Question: I have the following code
'''
from bs4 import BeautifulSoup
import requests
URL = 'https://www.youtube.com/gaming/games'
response = requests.get(URL).text
soup = BeautifulSoup(response, 'html.parser')
elem = soup.find_all('a', class_ = 'yt-simple-endpoint focus-on-expand style-scope ytd-game-details-renderer')
print(elem)
'''
I am trying to isolate all the individual games on <URL>.
I would like to just get the game name and how many people are watching. My issue is that I just can't find the right '" ", class\_ = '' "' combo.
I've tried the following:
'soup.find_all':
'''
('a', class\_ = 'yt-simple-endpoint focus-on-expand style-scope ytd-game-details-renderer')
('game', class\_ = 'style-scope ytd-game-card-renderer')
(class\_ = 'style-scope ytd-grid-renderer')
(id = 'items')
'''
And many different variations.
If I just use 'find_all('div')' I get random data. I really think ('id = 'items'') is my solution, but aside from ''div'' I get the same response every time, a pair of brackets '\[\]'. I've also tried searching the individual div class objects I get in the results, but so far I'm getting the same '[]' results or random data that I don't need.
If I use find instead of 'find_all (elem = soup.find(id='items'))' I get '"None"' as a response.
I'm looking at the subscriber count, with an id of ''live-viewers-count'', and it still prints '[]'.
What I'm looking at:

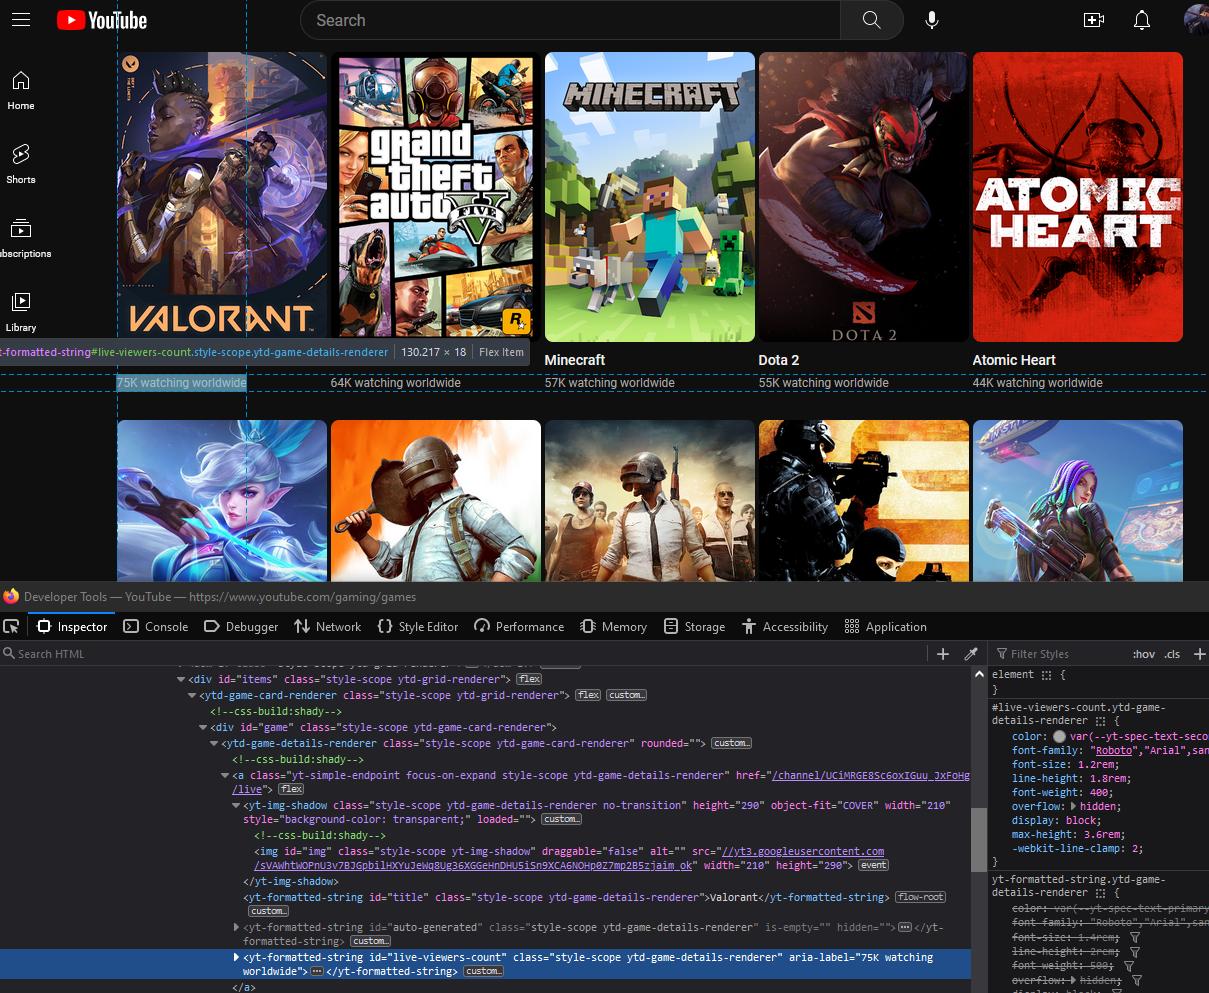
Answer: Here's how to traverse the game data JSON elements.
First, narrow down to 'game_data', which is a list of JSON elements.
'''
game_data = (
json.loads(main[20:-1])
['contents']
['twoColumnBrowseResultsRenderer']
['tabs'][0]
['tabRenderer']
['content']
['sectionListRenderer']
['contents'][0]
['itemSectionRenderer']
['contents'][0]
['shelfRenderer']
['content']
['gridRenderer']
['items']
)
'''
Now iterate over the list. For each element, there's a section of the data packet we'll call 'details', which contains game name and views.
Then use the paths I showed in my original answer to capture name and view count for each game.
'''
for game in game_data:
details = (
game
['gameCardRenderer']
['game']
['gameDetailsRenderer']
)
game_name = details['title']['simpleText']
view_ct = details['liveViewersText']['runs'][0]['text']
print(f"Game: {game_name} / Views: {view_ct}")
'''
Output
'''
Game: Valorant / Views: 100K
Game: Grand Theft Auto V / Views: 61K
Game: Dota 2 / Views: 57K
Game: Minecraft / Views: 50K
# ...
'''
All of the data you need is stored as JSON in one of the '<script>' tags, it's just a pain to follow down the nested object to the fields you need. You can see it's all there if you just look at 'soup.body'.
I had a few spare minutes just now, this should get you started - shows you how to get to the Game and Live Viewers count for the first game listed currently ('Valorant')
'''
import json
# buried as JSON in a <script> inside <body>
main = soup.body.find_all('script')[13].contents[0]
'''
This is how you get to game name (you can iterate instead of indexing [0] to get all the games):
'''
# Game name
print('Game:', json.loads(main[20:-1])
['contents']
['twoColumnBrowseResultsRenderer']
['tabs'][0]
['tabRenderer']
['content']
['sectionListRenderer']
['contents'][0]
['itemSectionRenderer']
['contents'][0]
['shelfRenderer']
['content']
['gridRenderer']
['items'][0]
['gameCardRenderer']
['game']
['gameDetailsRenderer']
['title']
['simpleText']
)
'''
Output
'''
Game: Valorant
'''
And this is Viewer Count:
'''
print('Live Viewers:', json.loads(main[20:-1])
['contents']
['twoColumnBrowseResultsRenderer']
['tabs'][0]
['tabRenderer']
['content']
['sectionListRenderer']
['contents'][0]
['itemSectionRenderer']
['contents'][0]
['shelfRenderer']
['content']
['gridRenderer']
['items'][0]
['gameCardRenderer']
['game']
['gameDetailsRenderer']
['liveViewersText']
['runs'][0]
['text'])
'''
Output
'''
Live Viewers: 100K
'''